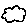
Label: cloud